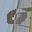
Label: 0